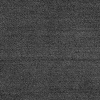
Atmospheric dust classification: dusty